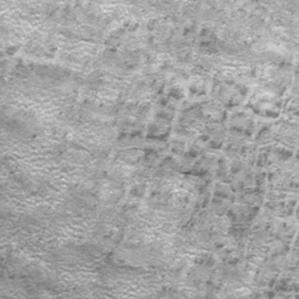
Label: frost